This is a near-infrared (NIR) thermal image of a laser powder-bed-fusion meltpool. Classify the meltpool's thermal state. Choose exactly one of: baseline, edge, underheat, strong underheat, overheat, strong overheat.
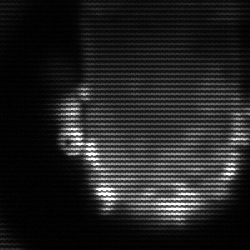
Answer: baseline